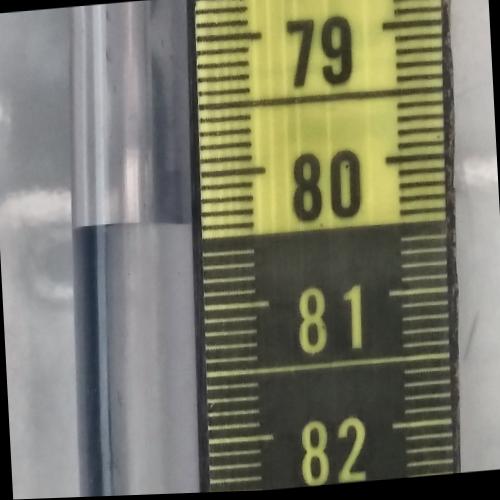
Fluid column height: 80.4 cm